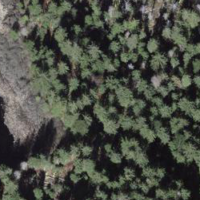
EUNIS habitat code: 43
Species observed at this site:
Caltha palustris
Oxalis acetosella
Sorbus aucuparia